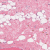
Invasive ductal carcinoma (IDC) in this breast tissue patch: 0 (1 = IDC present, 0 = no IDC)